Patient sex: M
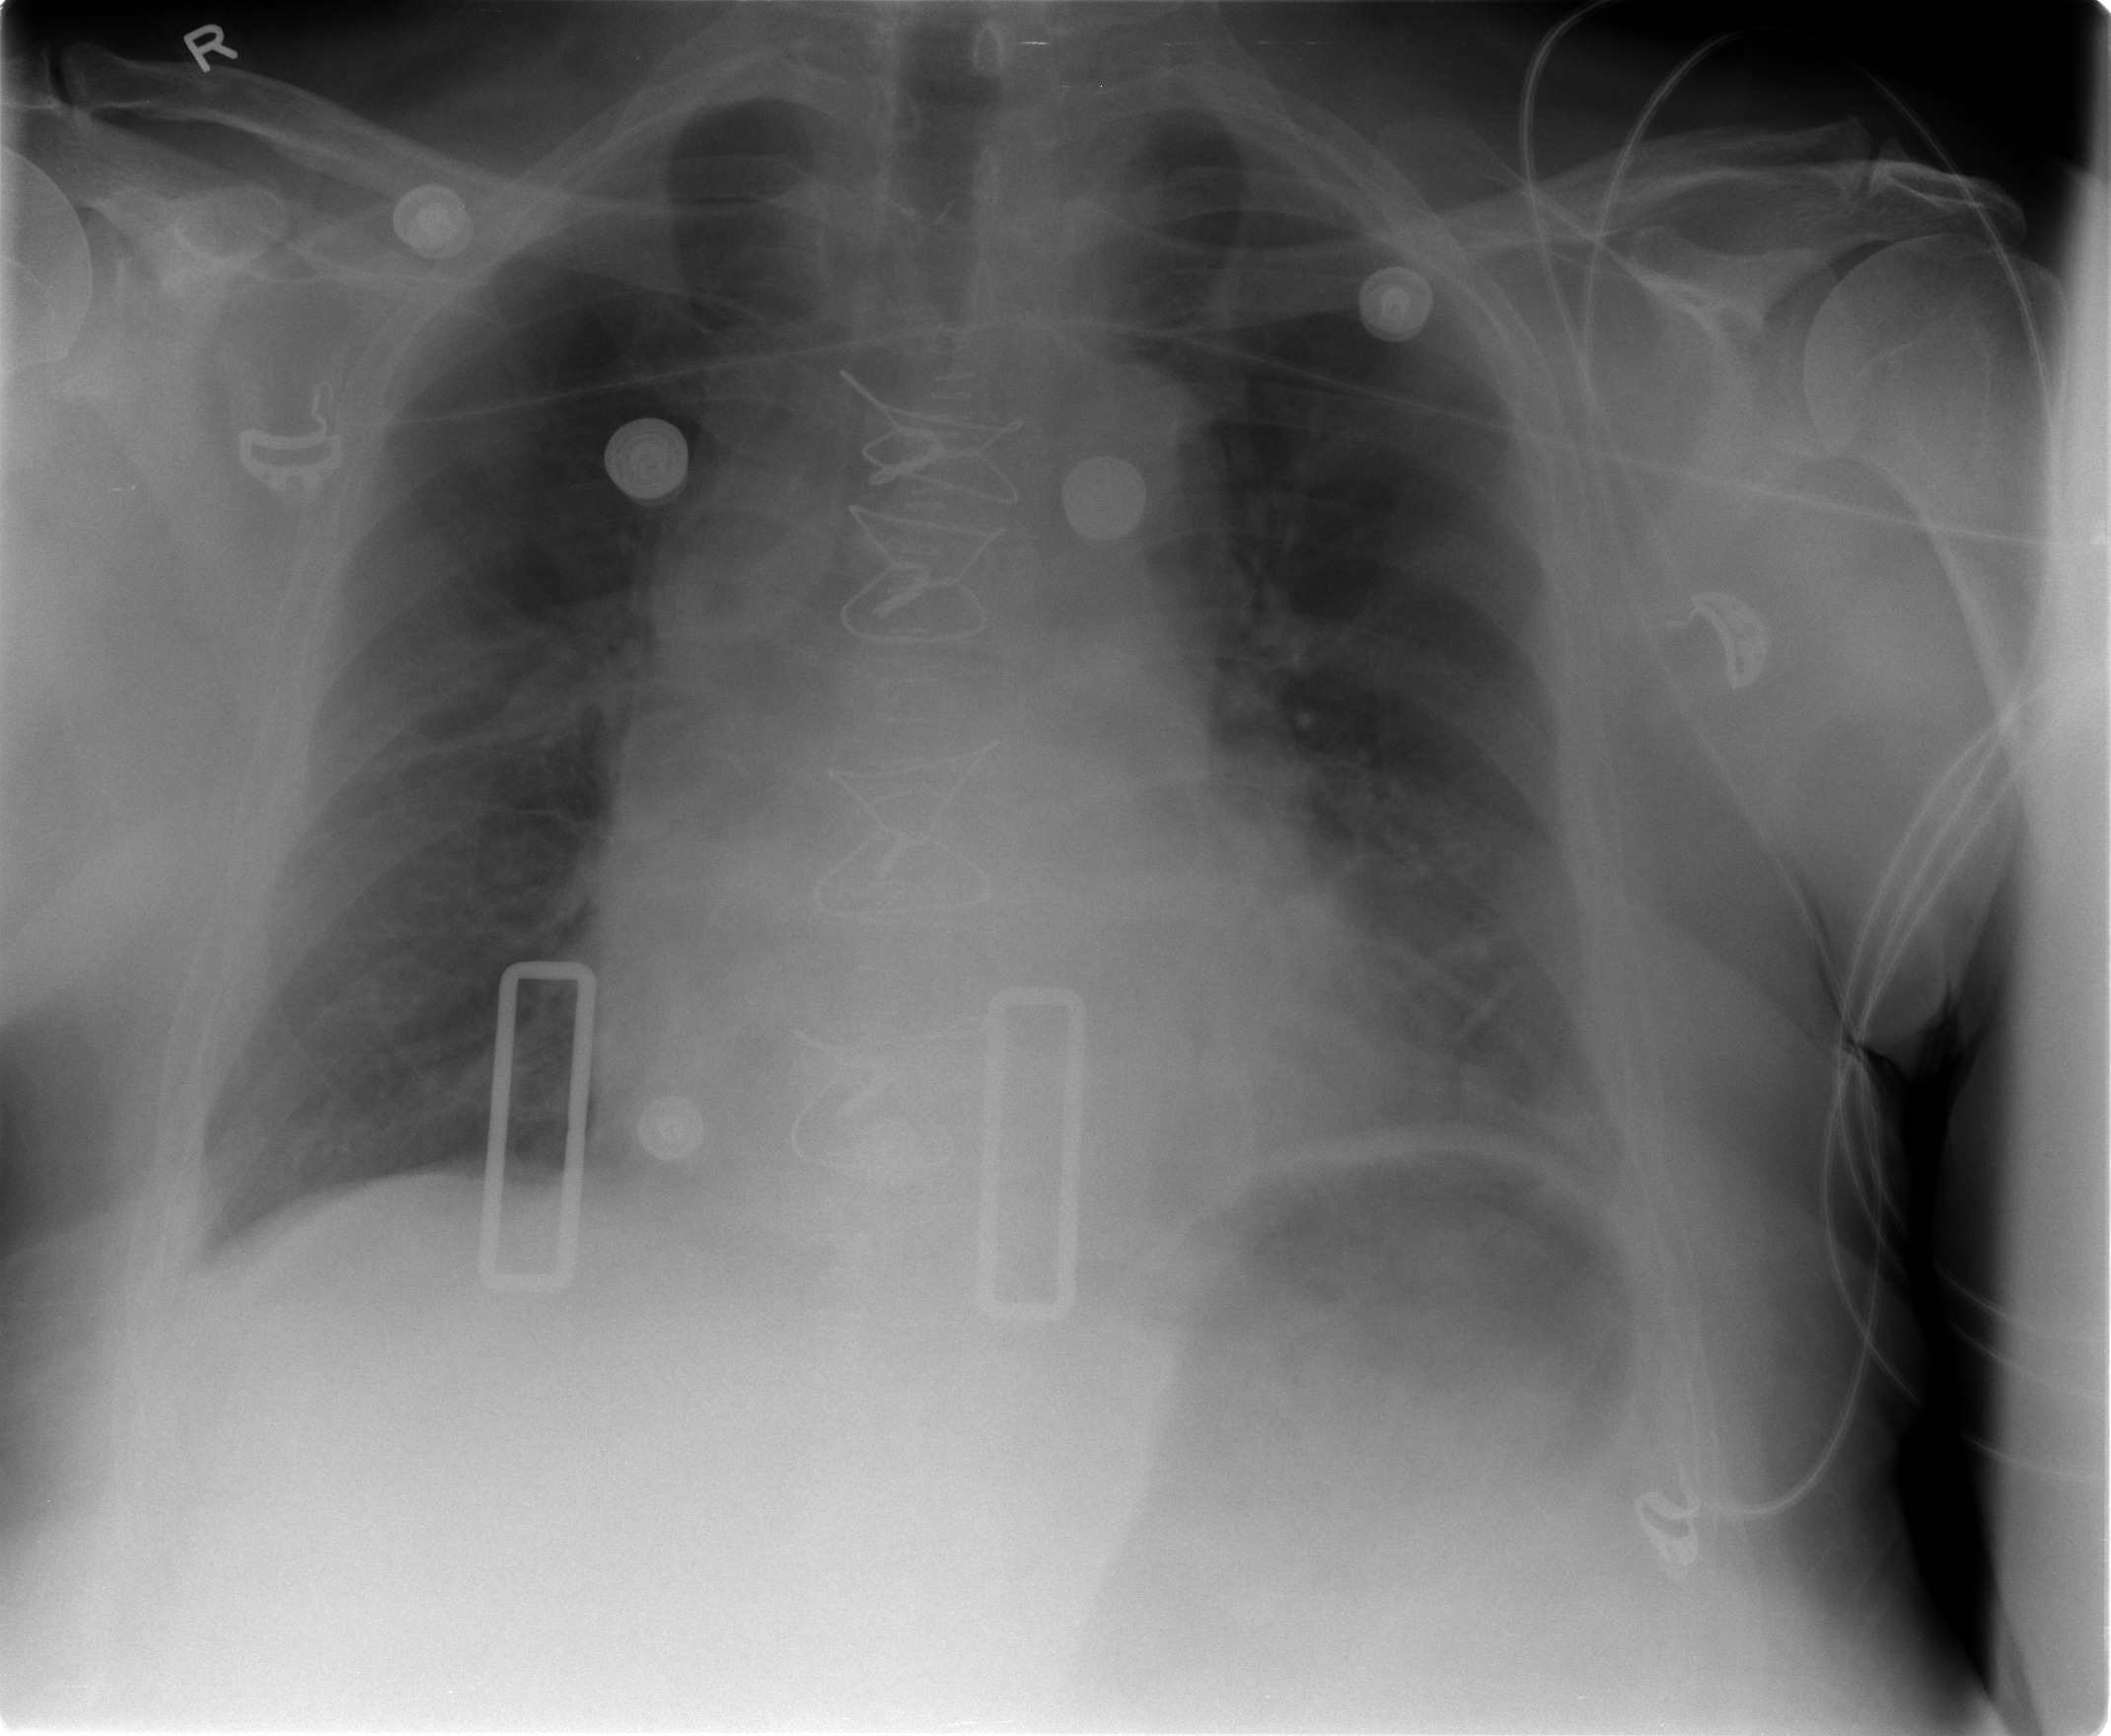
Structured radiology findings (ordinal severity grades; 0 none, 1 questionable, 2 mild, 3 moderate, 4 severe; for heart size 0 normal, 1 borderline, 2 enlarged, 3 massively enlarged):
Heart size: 2
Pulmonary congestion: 1
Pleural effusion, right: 1
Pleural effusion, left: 1
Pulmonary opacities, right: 0
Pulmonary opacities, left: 0
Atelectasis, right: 1
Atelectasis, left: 2